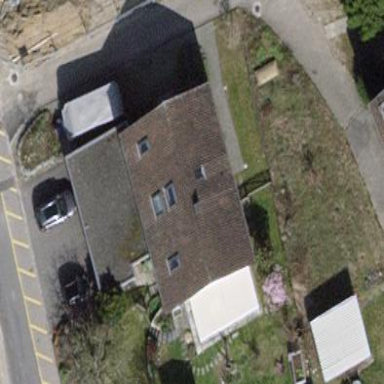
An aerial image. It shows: Building with tile roof.